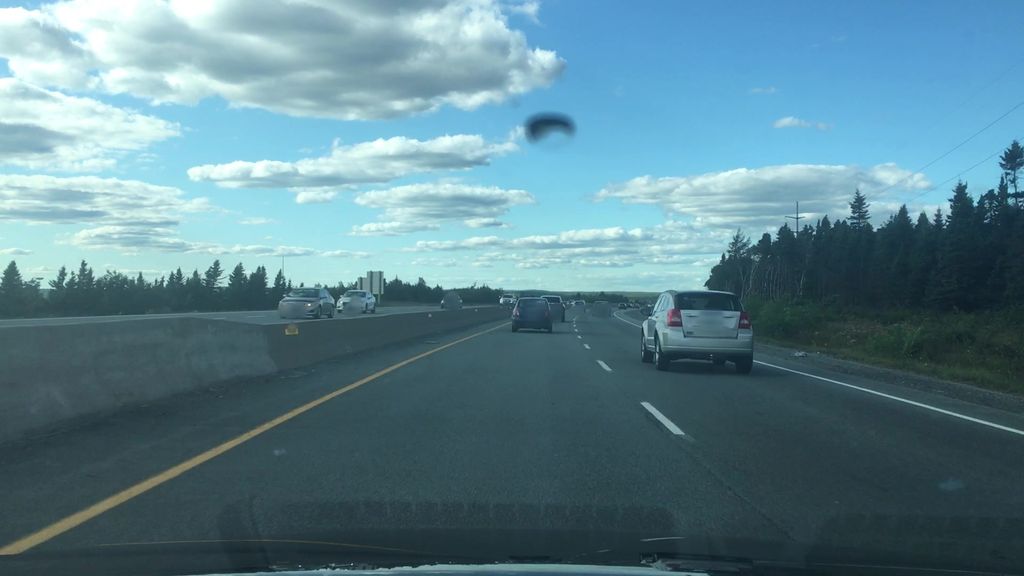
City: halifax